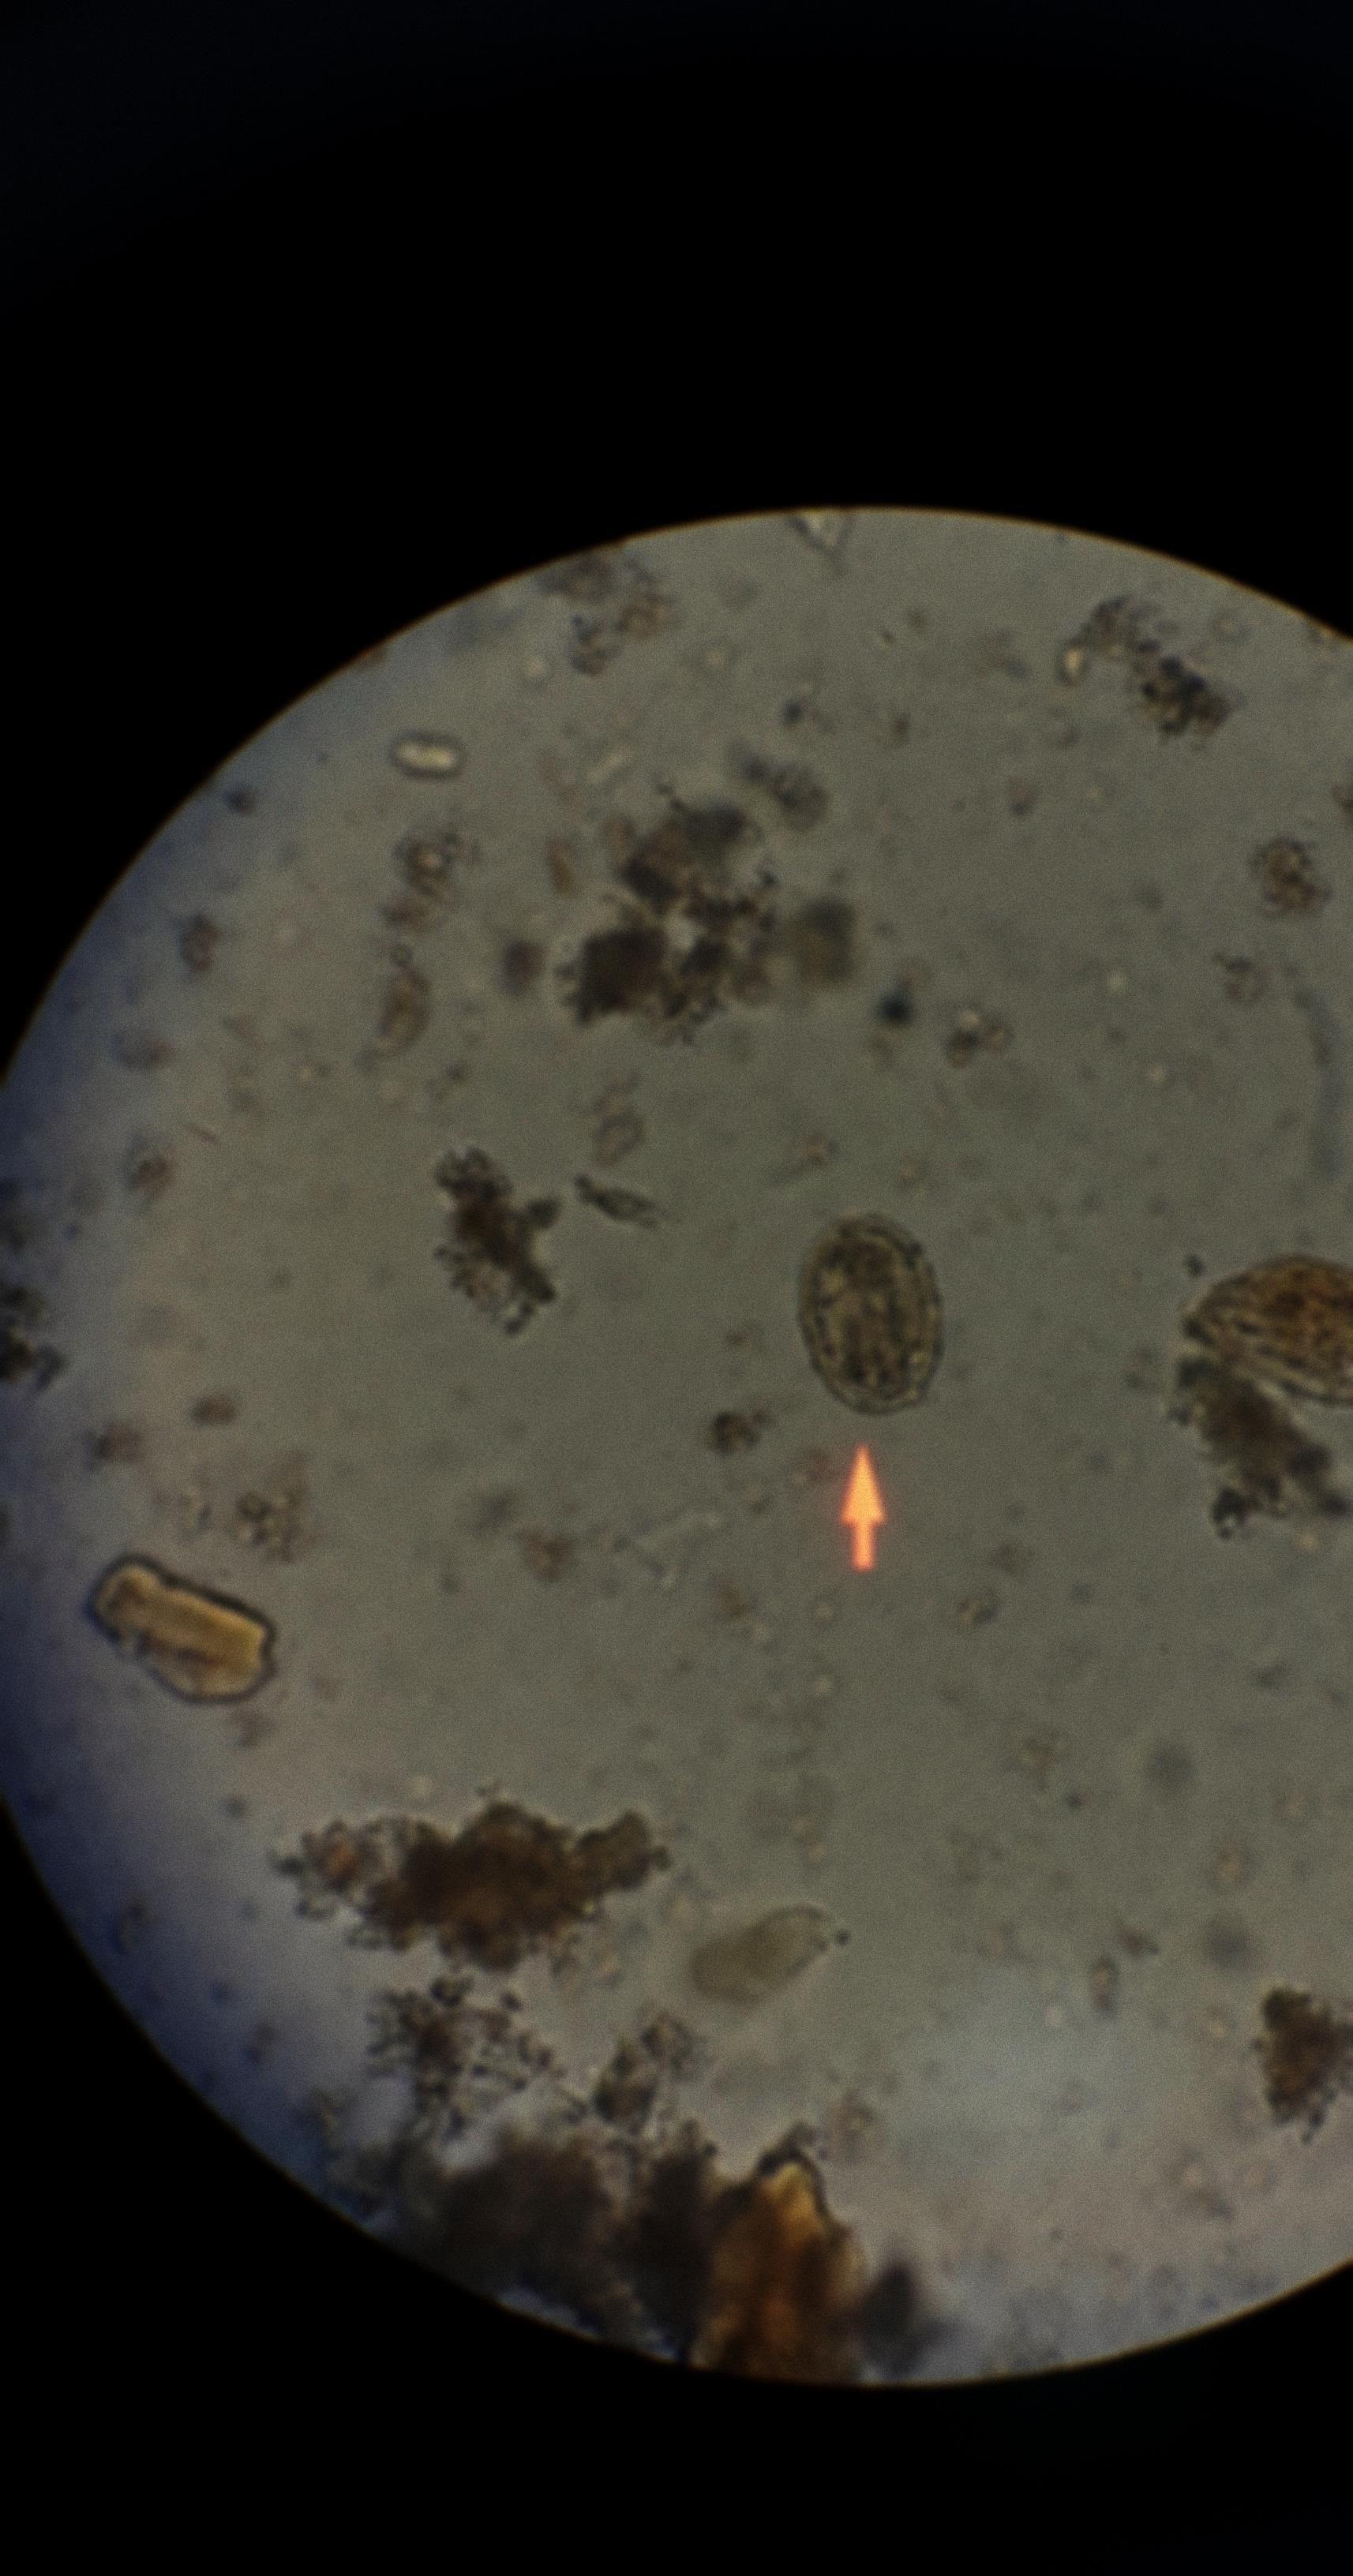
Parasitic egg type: Ascaris lumbricoides